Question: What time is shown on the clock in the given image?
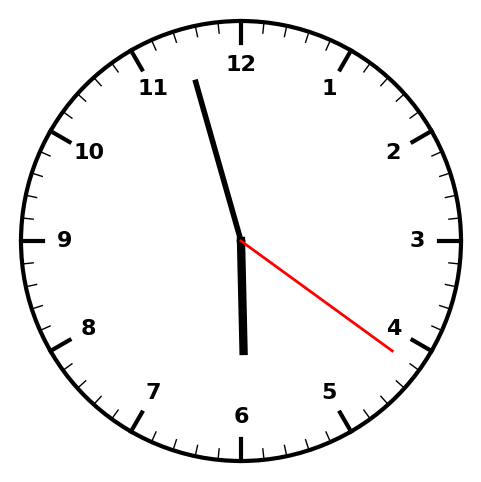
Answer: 05:57:21